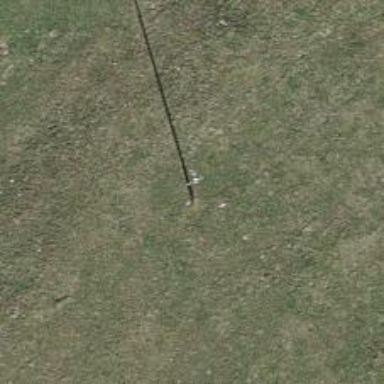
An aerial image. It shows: Power line is depicted.